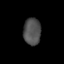
Tissue: skin
Cell type: Epithelial cells
Senescence score: 0.2223
Nuclear area (px): 461
Mean DAPI intensity: 79.822